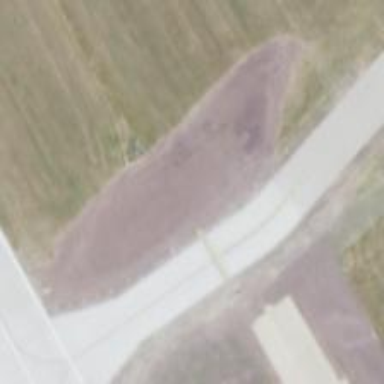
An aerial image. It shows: Image of taxiway at airport.